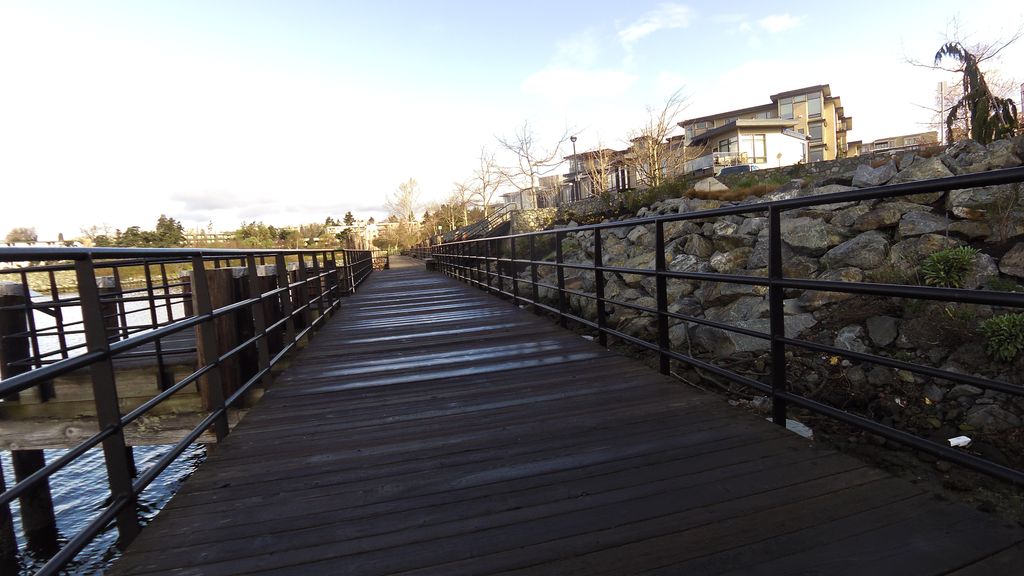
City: victoria